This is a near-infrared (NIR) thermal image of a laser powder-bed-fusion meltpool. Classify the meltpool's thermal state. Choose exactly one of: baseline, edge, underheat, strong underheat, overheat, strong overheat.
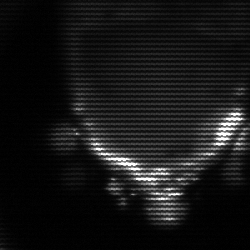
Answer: edge